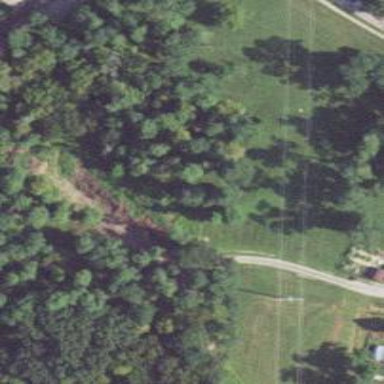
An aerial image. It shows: Disc golf course for leisure activity.